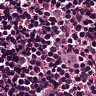
Metastatic tissue present: yes